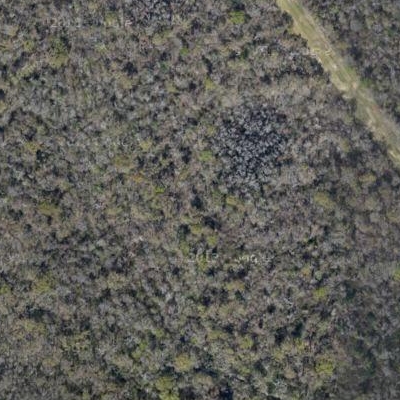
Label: Forest